Field crop: maize
Growth stage: 2
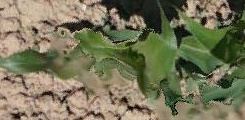
Species: maize